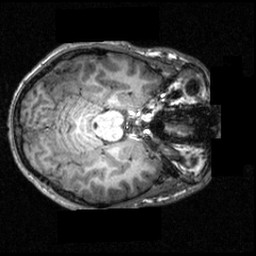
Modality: T1w
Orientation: axial
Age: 19
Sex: male
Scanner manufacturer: siemens
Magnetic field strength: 3.951 T
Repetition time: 1.5 s
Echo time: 0.00335 s